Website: bh-photo
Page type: payment
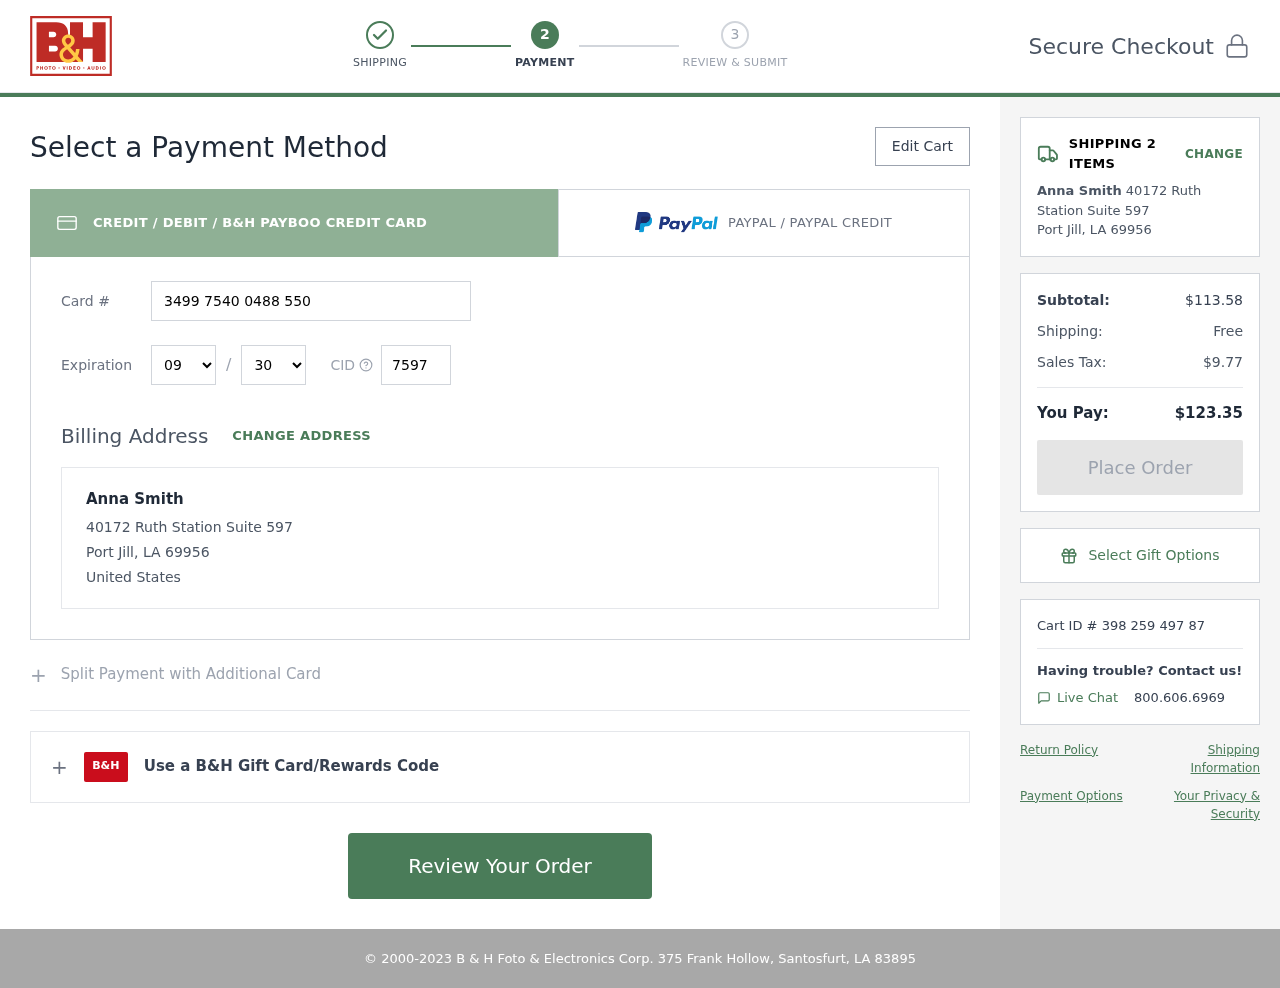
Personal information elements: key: PII_CARD_CVV
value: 7597
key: PII_CARD_EXPIRY_MONTH
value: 09
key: PII_CARD_EXPIRY_YEAR
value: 30
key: PII_CARD_NUMBER
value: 3499 7540 0488 550
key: PII_CITY_STATE_ZIP
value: Port Jill, LA 69956
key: PII_COUNTRY
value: United States
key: PII_FULLNAME
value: Anna Smith
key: PII_STREET
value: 40172 Ruth Station Suite 597
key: PII_FULLNAME2
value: Anna Smith
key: PII_STREET2
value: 40172 Ruth Station Suite 597
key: PII_CITY_STATE_ZIP2
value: Port Jill, LA 69956
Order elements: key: ORDER_NUM_ITEMS
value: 2
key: ORDER_SUBTOTAL
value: $113.58
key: ORDER_SHIPPING_COST
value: Free
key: ORDER_TAX
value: $9.77
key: ORDER_TOTAL
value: $123.35
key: ORDER_ID
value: Cart ID # 398 259 497 87